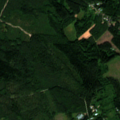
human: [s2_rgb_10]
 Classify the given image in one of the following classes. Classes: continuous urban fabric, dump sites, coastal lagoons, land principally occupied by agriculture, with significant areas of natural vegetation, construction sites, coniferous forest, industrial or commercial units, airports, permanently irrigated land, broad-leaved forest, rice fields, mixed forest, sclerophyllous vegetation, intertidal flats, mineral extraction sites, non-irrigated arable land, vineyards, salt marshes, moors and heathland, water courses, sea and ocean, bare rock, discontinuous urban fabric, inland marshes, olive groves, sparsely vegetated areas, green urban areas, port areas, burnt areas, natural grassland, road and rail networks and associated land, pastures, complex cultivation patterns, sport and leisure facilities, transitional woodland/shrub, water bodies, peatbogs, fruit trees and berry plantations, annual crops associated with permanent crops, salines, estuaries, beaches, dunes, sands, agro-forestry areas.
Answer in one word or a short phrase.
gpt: coniferous forest, mixed forest